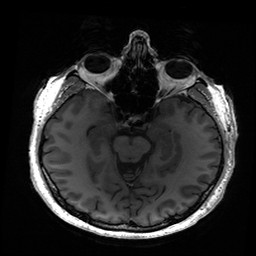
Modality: T1w
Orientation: sagittal